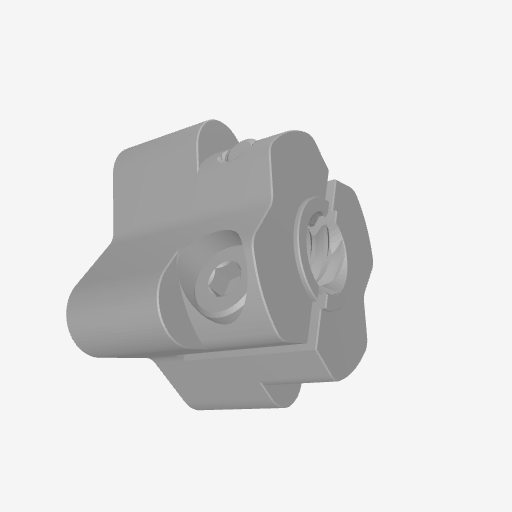
Part: HyperHubLeadScrew